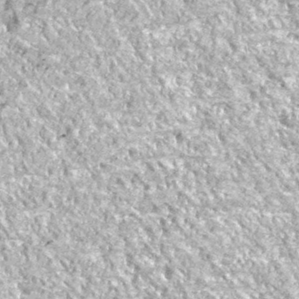
Label: frost